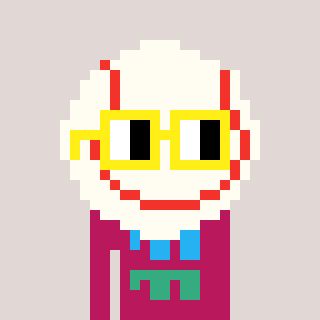
a pixel art character with square yellow glasses, a baseball ball-shaped head and a darkpink-colored body on a warm background